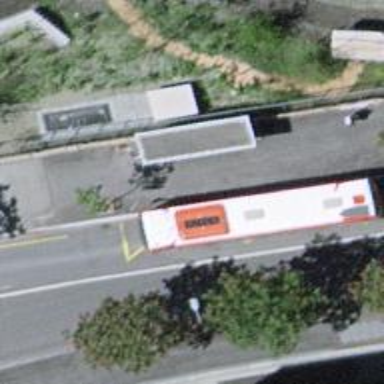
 serving as platform for public transportation."